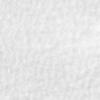
Label: no_change